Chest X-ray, PA view. Patient: 30 years old, sex M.
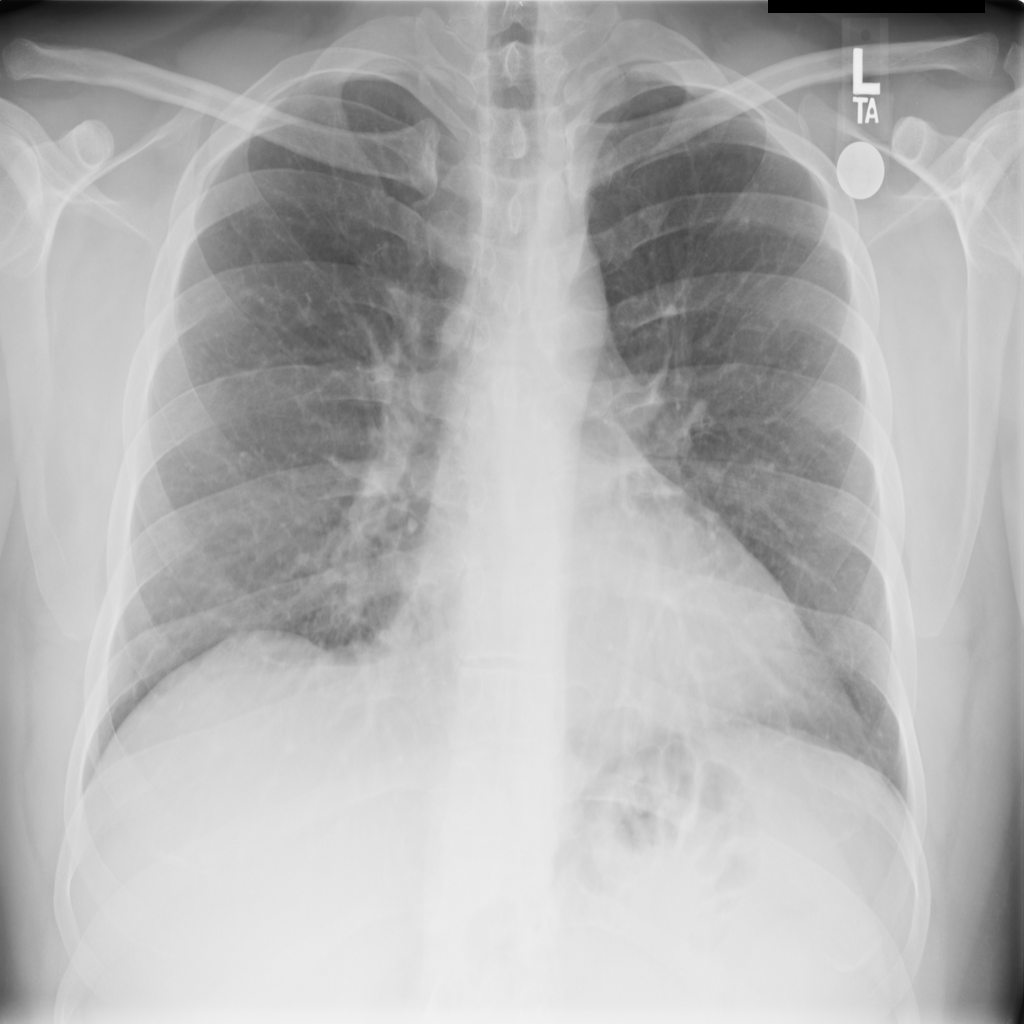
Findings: No Finding